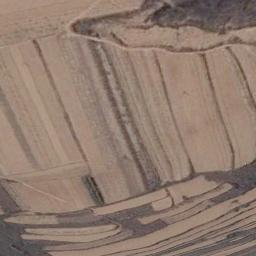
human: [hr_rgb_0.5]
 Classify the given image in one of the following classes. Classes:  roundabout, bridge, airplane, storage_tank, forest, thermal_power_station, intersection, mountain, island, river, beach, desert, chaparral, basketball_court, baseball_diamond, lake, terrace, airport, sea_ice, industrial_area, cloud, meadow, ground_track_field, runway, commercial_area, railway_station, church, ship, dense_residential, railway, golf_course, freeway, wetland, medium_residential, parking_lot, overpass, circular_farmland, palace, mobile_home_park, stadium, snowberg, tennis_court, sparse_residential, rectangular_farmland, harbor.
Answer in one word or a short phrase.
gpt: terrace